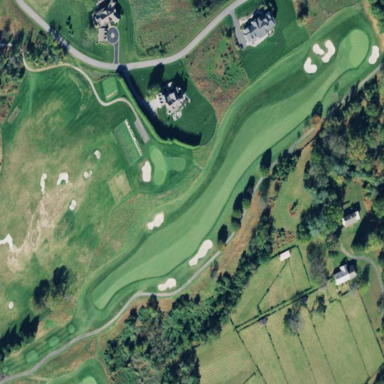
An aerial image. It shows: Area with grass used as rough in golf course.